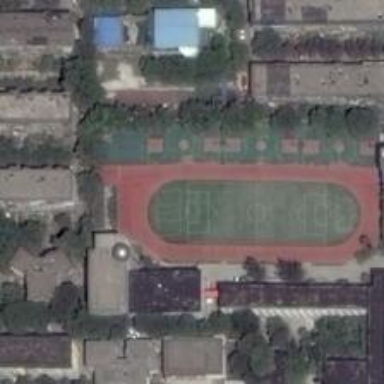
The dense trees cast a large shadow on the basketball court which is next to the football field .